Aerial crown-view tile of a tropical tree (Barro Colorado Island, Panama), acquired 20250217:
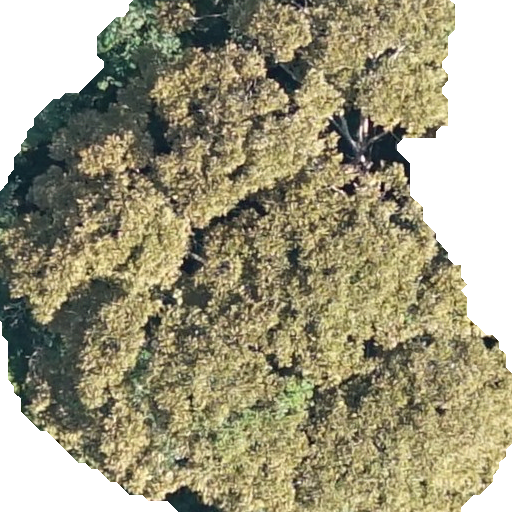
Species: Dipteryx oleifera
GBIF accepted scientific name: Dipteryx oleifera
Crown area: 385.517 m²